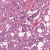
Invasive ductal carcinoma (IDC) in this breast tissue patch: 1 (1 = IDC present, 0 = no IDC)